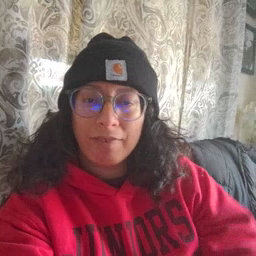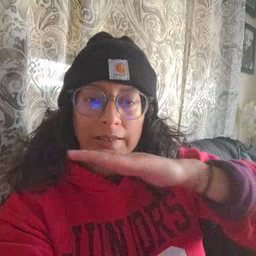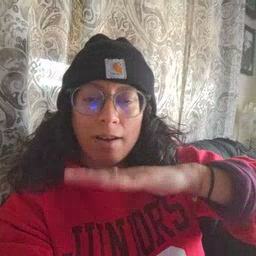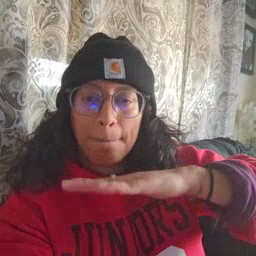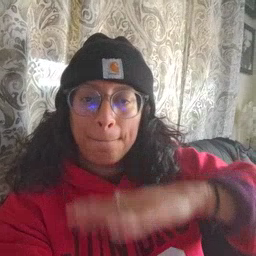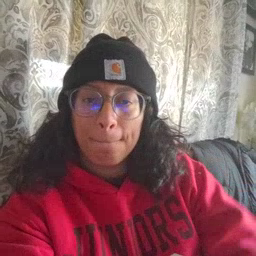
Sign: table